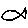
Label: fish